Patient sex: M
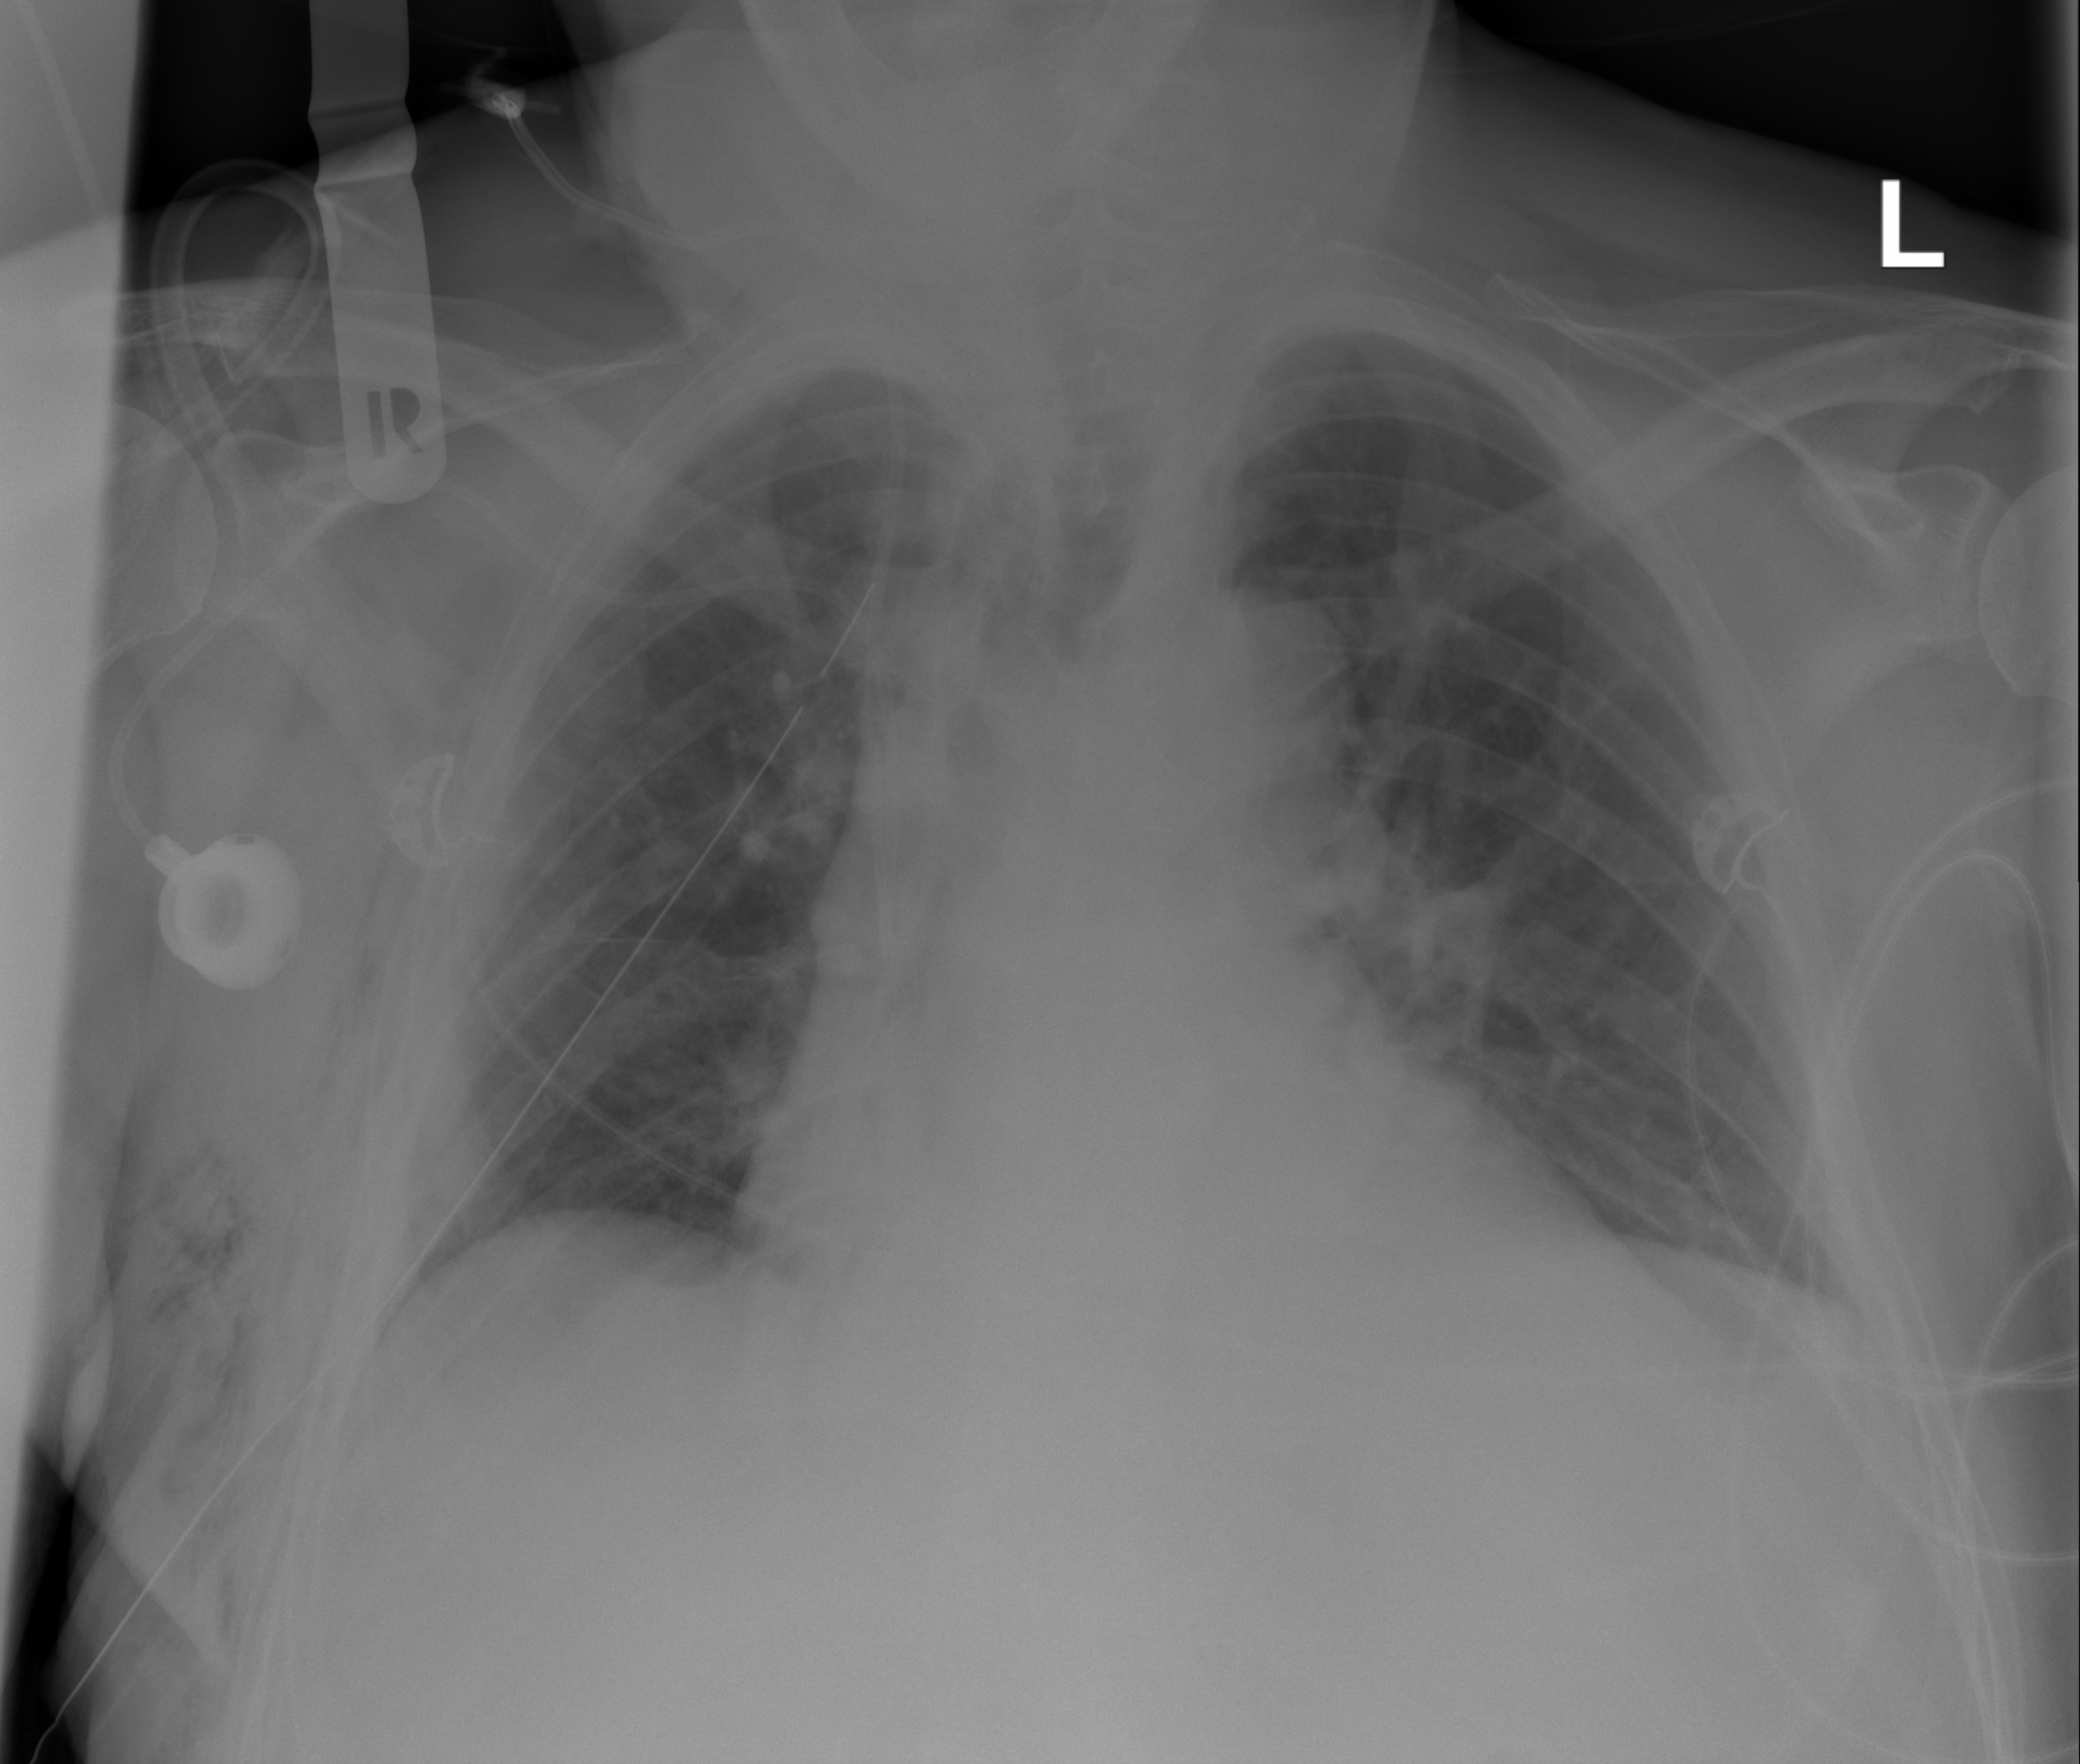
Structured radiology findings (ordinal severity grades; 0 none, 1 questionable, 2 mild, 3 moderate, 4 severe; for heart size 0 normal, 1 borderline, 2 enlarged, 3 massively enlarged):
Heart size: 2
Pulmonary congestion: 2
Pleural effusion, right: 0
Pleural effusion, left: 0
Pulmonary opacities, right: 0
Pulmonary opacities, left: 0
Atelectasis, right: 0
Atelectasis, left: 0